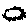
Label: sun